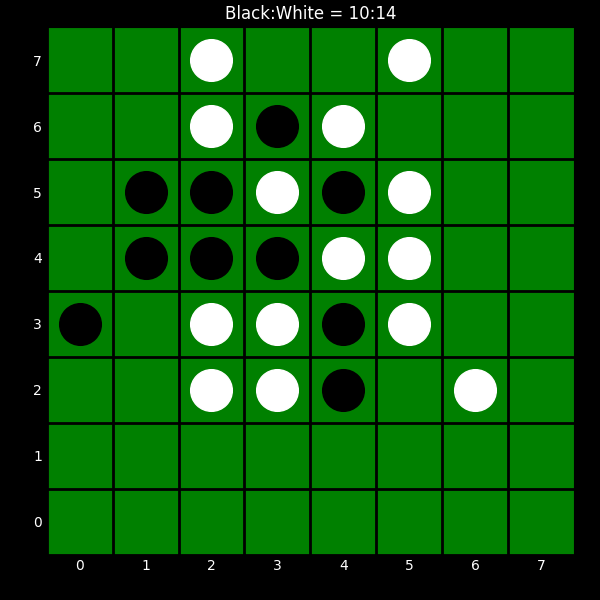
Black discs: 10
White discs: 14